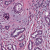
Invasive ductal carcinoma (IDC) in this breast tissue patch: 1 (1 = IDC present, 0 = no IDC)